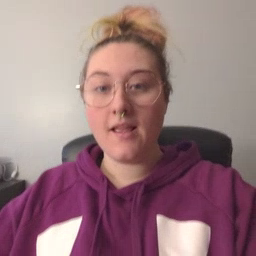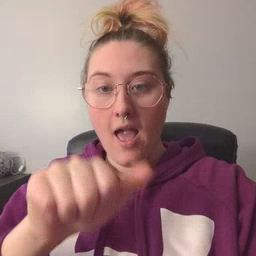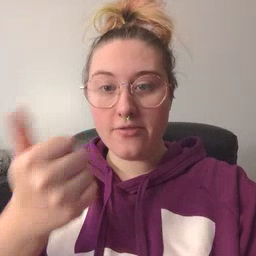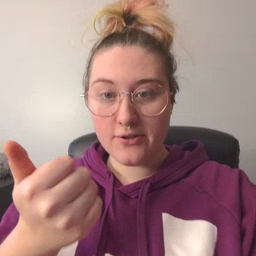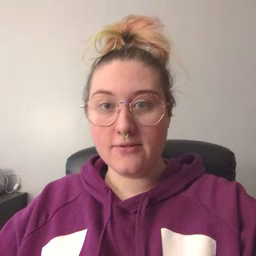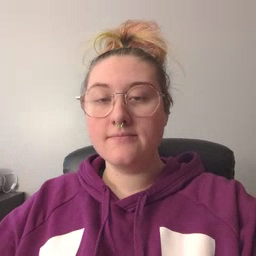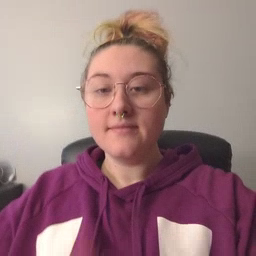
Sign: another